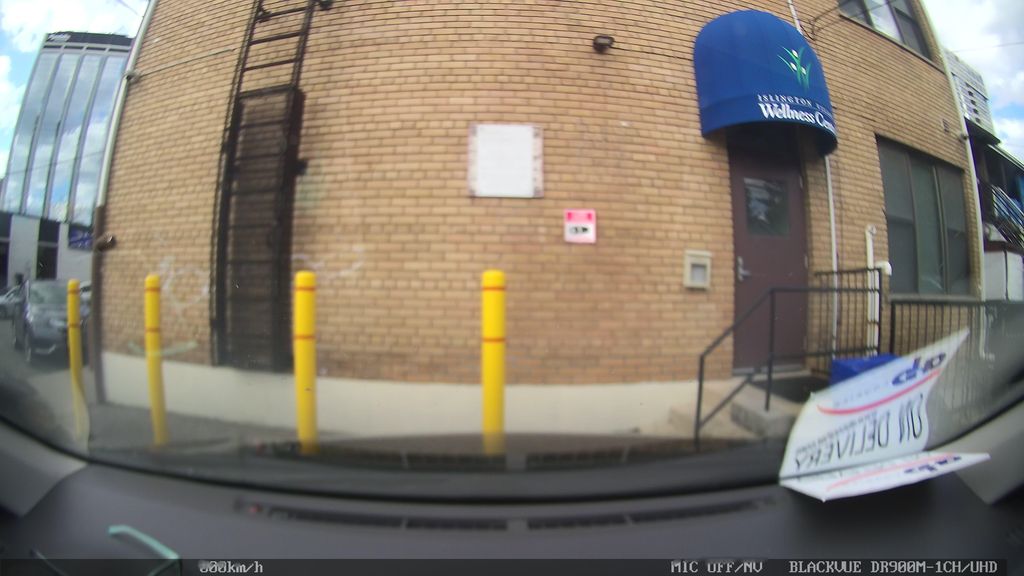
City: toronto